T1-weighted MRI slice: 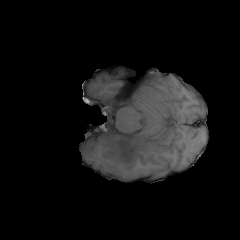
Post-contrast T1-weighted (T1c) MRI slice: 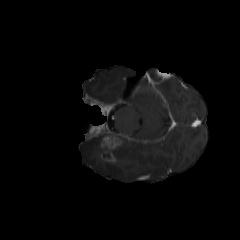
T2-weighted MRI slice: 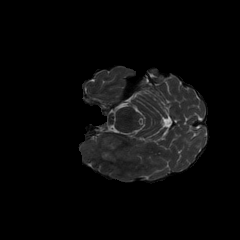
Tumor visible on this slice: yes